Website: walmart
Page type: receipt
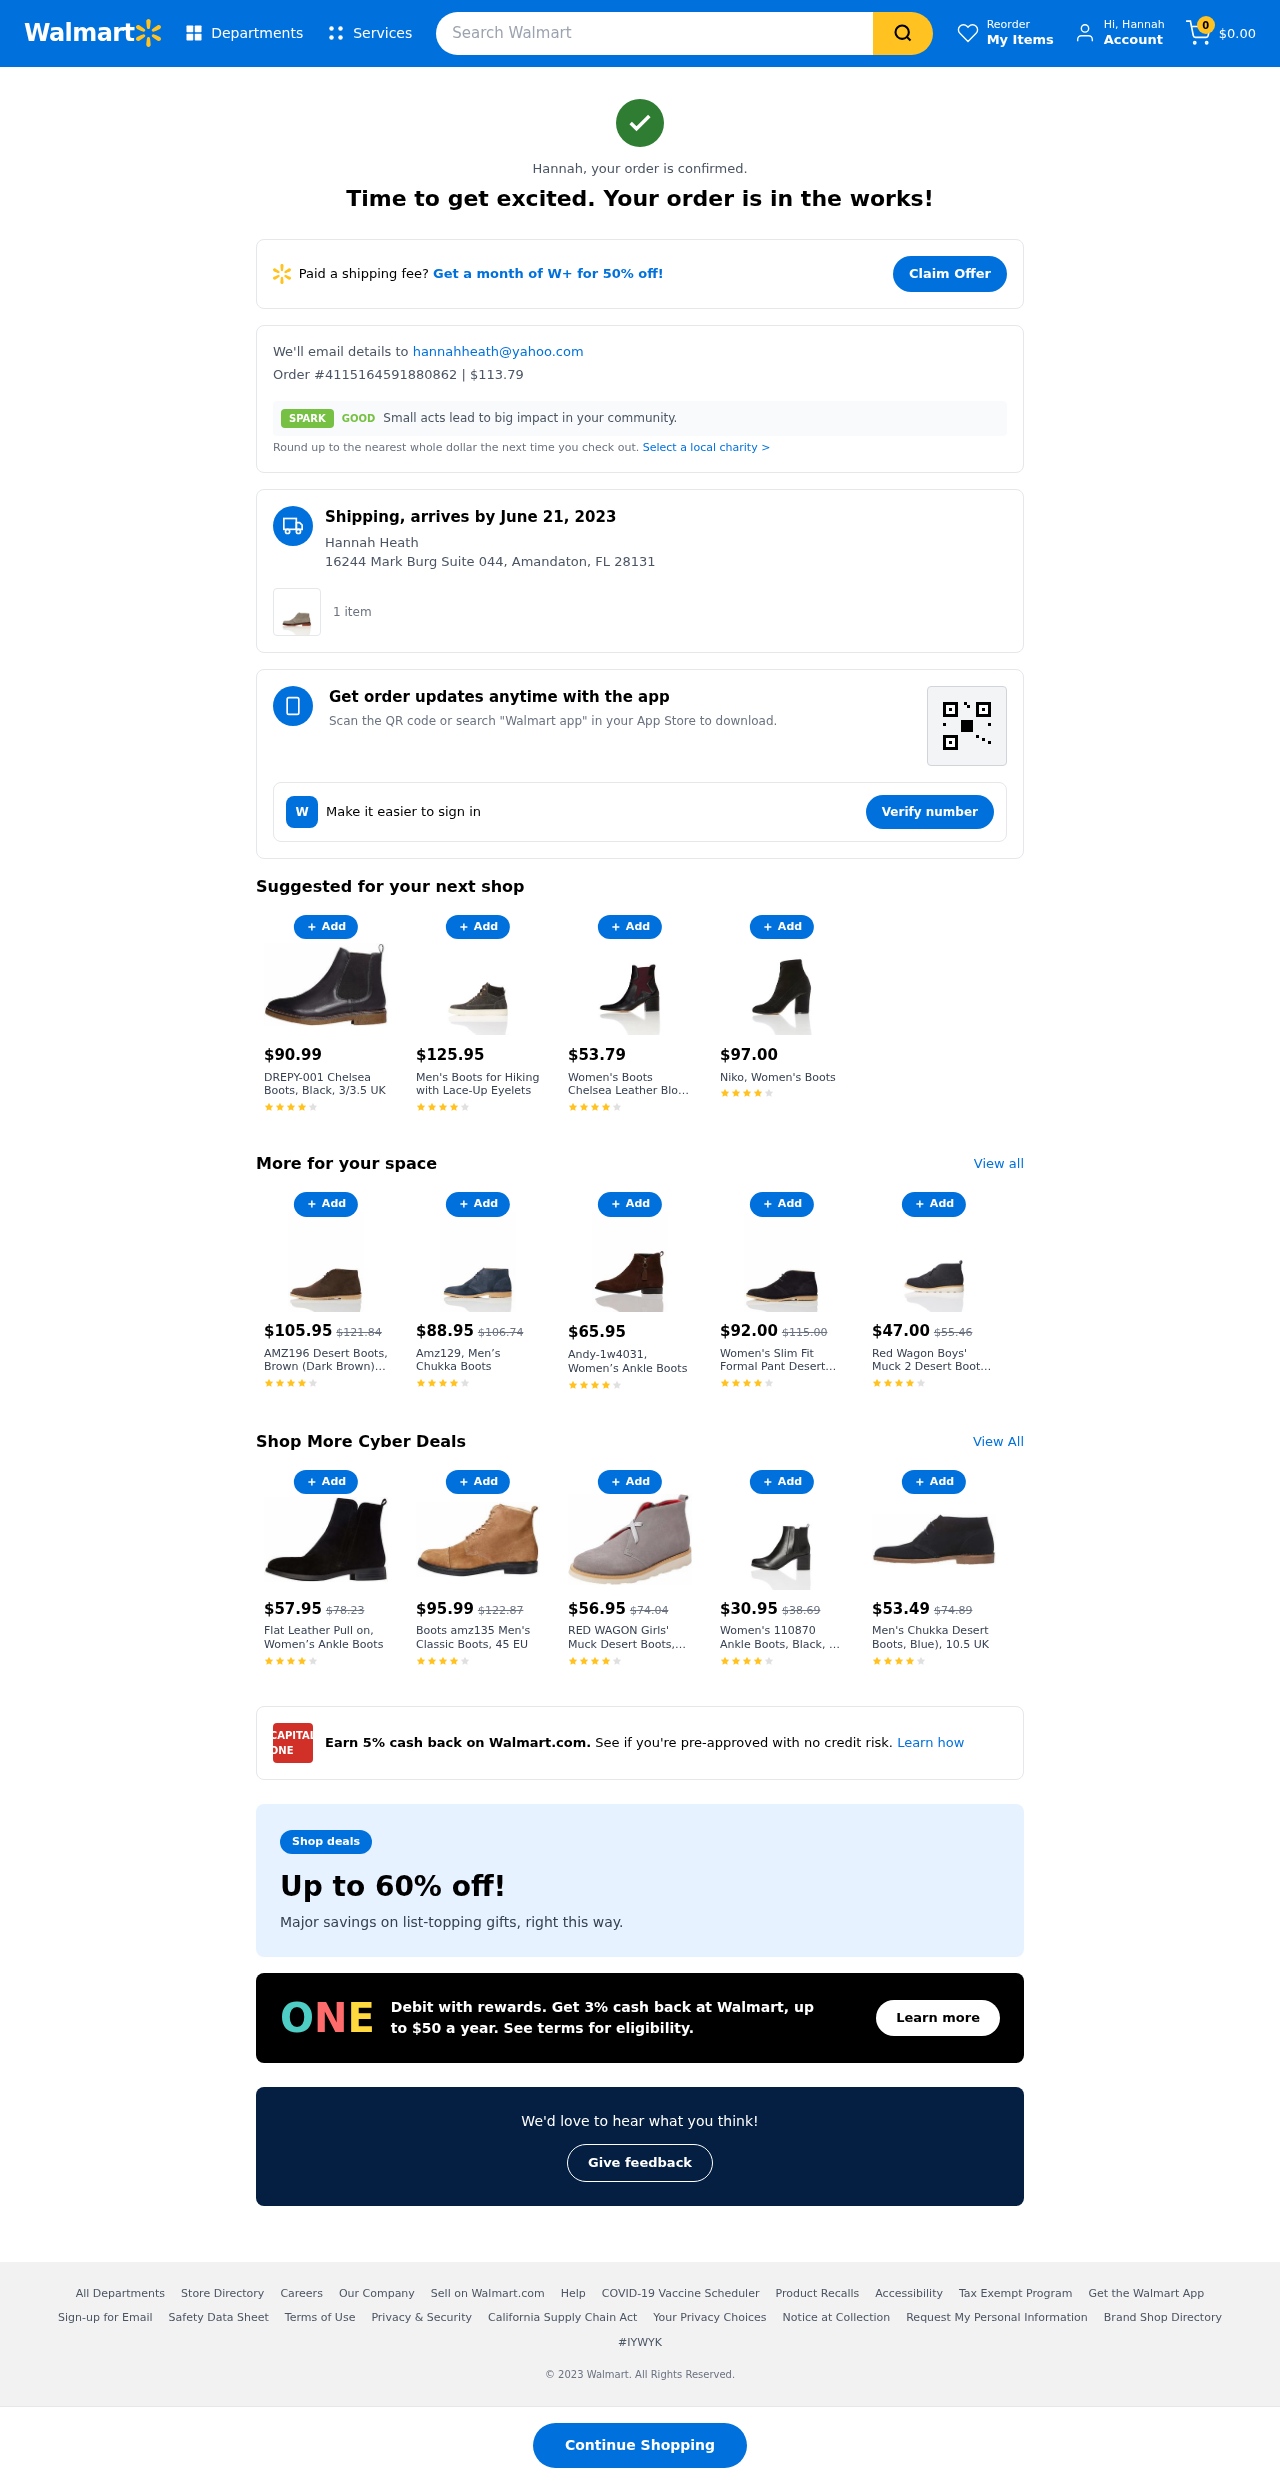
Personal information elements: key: PII_EMAIL
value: hannahheath@yahoo.com
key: PII_FIRSTNAME
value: Hannah
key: PII_FULLNAME
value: Hannah Heath
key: PII_ADDRESS
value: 16244 Mark Burg Suite 044, Amandaton, FL 28131
Product elements: key: PRODUCT10_NAME
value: Red Wagon Boys' Muck 2 Desert Boots, Blue Navy, UK 2/US 00
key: PRODUCT10_PRICE
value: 47
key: PRODUCT11_NAME
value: Men's Nubuck Look Chelsea Boots Brown Size: 12 UK
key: PRODUCT11_PRICE
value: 76.99
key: PRODUCT12_NAME
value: Flat Leather Pull on, Women’s Ankle Boots
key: PRODUCT12_PRICE
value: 57.95
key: PRODUCT13_NAME
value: Boots amz135 Men's Classic Boots, 45 EU
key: PRODUCT13_PRICE
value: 95.99
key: PRODUCT14_NAME
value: RED WAGON Girls' Muck Desert Boots, Grey, 10 us Little Kid
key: PRODUCT14_PRICE
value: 56.95
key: PRODUCT15_NAME
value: Women's 110870 Ankle Boots, Black, 8 us
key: PRODUCT15_PRICE
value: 30.95
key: PRODUCT16_NAME
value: Men's Chukka Desert Boots, Blue), 10.5 UK
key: PRODUCT16_PRICE
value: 53.49
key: PRODUCT17_NAME
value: Women's Boots Stiletto Heel Pointed toe black 6 UK (39 EU)
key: PRODUCT17_PRICE
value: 77.49
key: PRODUCT1_QUANTITY
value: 1
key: PRODUCT2_NAME
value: DREPY-001 Chelsea Boots, Black, 3/3.5 UK
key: PRODUCT2_PRICE
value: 90.99
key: PRODUCT3_NAME
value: Men's Boots for Hiking with Lace-Up Eyelets
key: PRODUCT3_PRICE
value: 125.95
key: PRODUCT4_NAME
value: Women's Boots Chelsea Leather Block Heel Black 3 UK, (36 EU,),24-05-01
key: PRODUCT4_PRICE
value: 53.79
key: PRODUCT5_NAME
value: Niko, Women's Boots
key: PRODUCT5_PRICE
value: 97
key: PRODUCT6_NAME
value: AMZ196 Desert Boots, Brown (Dark Brown), 4 UK
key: PRODUCT6_PRICE
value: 105.95
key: PRODUCT7_NAME
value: Amz129, Men’s Chukka Boots
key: PRODUCT7_PRICE
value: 88.95
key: PRODUCT8_NAME
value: Andy-1w4031, Women’s Ankle Boots
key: PRODUCT8_PRICE
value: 65.95
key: PRODUCT9_NAME
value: Women's Slim Fit Formal Pant Desert Boots, Black Black, 8
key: PRODUCT9_PRICE
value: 92
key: PRODUCT6_ORIGINAL_PRICE
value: $121.84
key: PRODUCT7_ORIGINAL_PRICE
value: $106.74
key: PRODUCT9_ORIGINAL_PRICE
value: $115.00
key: PRODUCT10_ORIGINAL_PRICE
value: $55.46
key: PRODUCT11_ORIGINAL_PRICE
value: $93.93
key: PRODUCT12_ORIGINAL_PRICE
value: $78.23
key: PRODUCT13_ORIGINAL_PRICE
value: $122.87
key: PRODUCT14_ORIGINAL_PRICE
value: $74.04
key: PRODUCT15_ORIGINAL_PRICE
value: $38.69
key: PRODUCT16_ORIGINAL_PRICE
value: $74.89
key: PRODUCT17_ORIGINAL_PRICE
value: $102.29
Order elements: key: ORDER_NUM_ITEMS
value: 0
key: ORDER_TOTAL
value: $0.00
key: ORDER_ID
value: #4115164591880862
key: ORDER_TOTAL
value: $113.79
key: ORDER_DELIVERY_DATE
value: June 21, 2023
Search elements: key: HEADER_SEARCH
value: Search Walmart